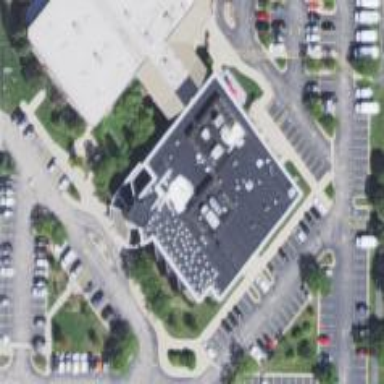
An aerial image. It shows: Building.